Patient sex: M
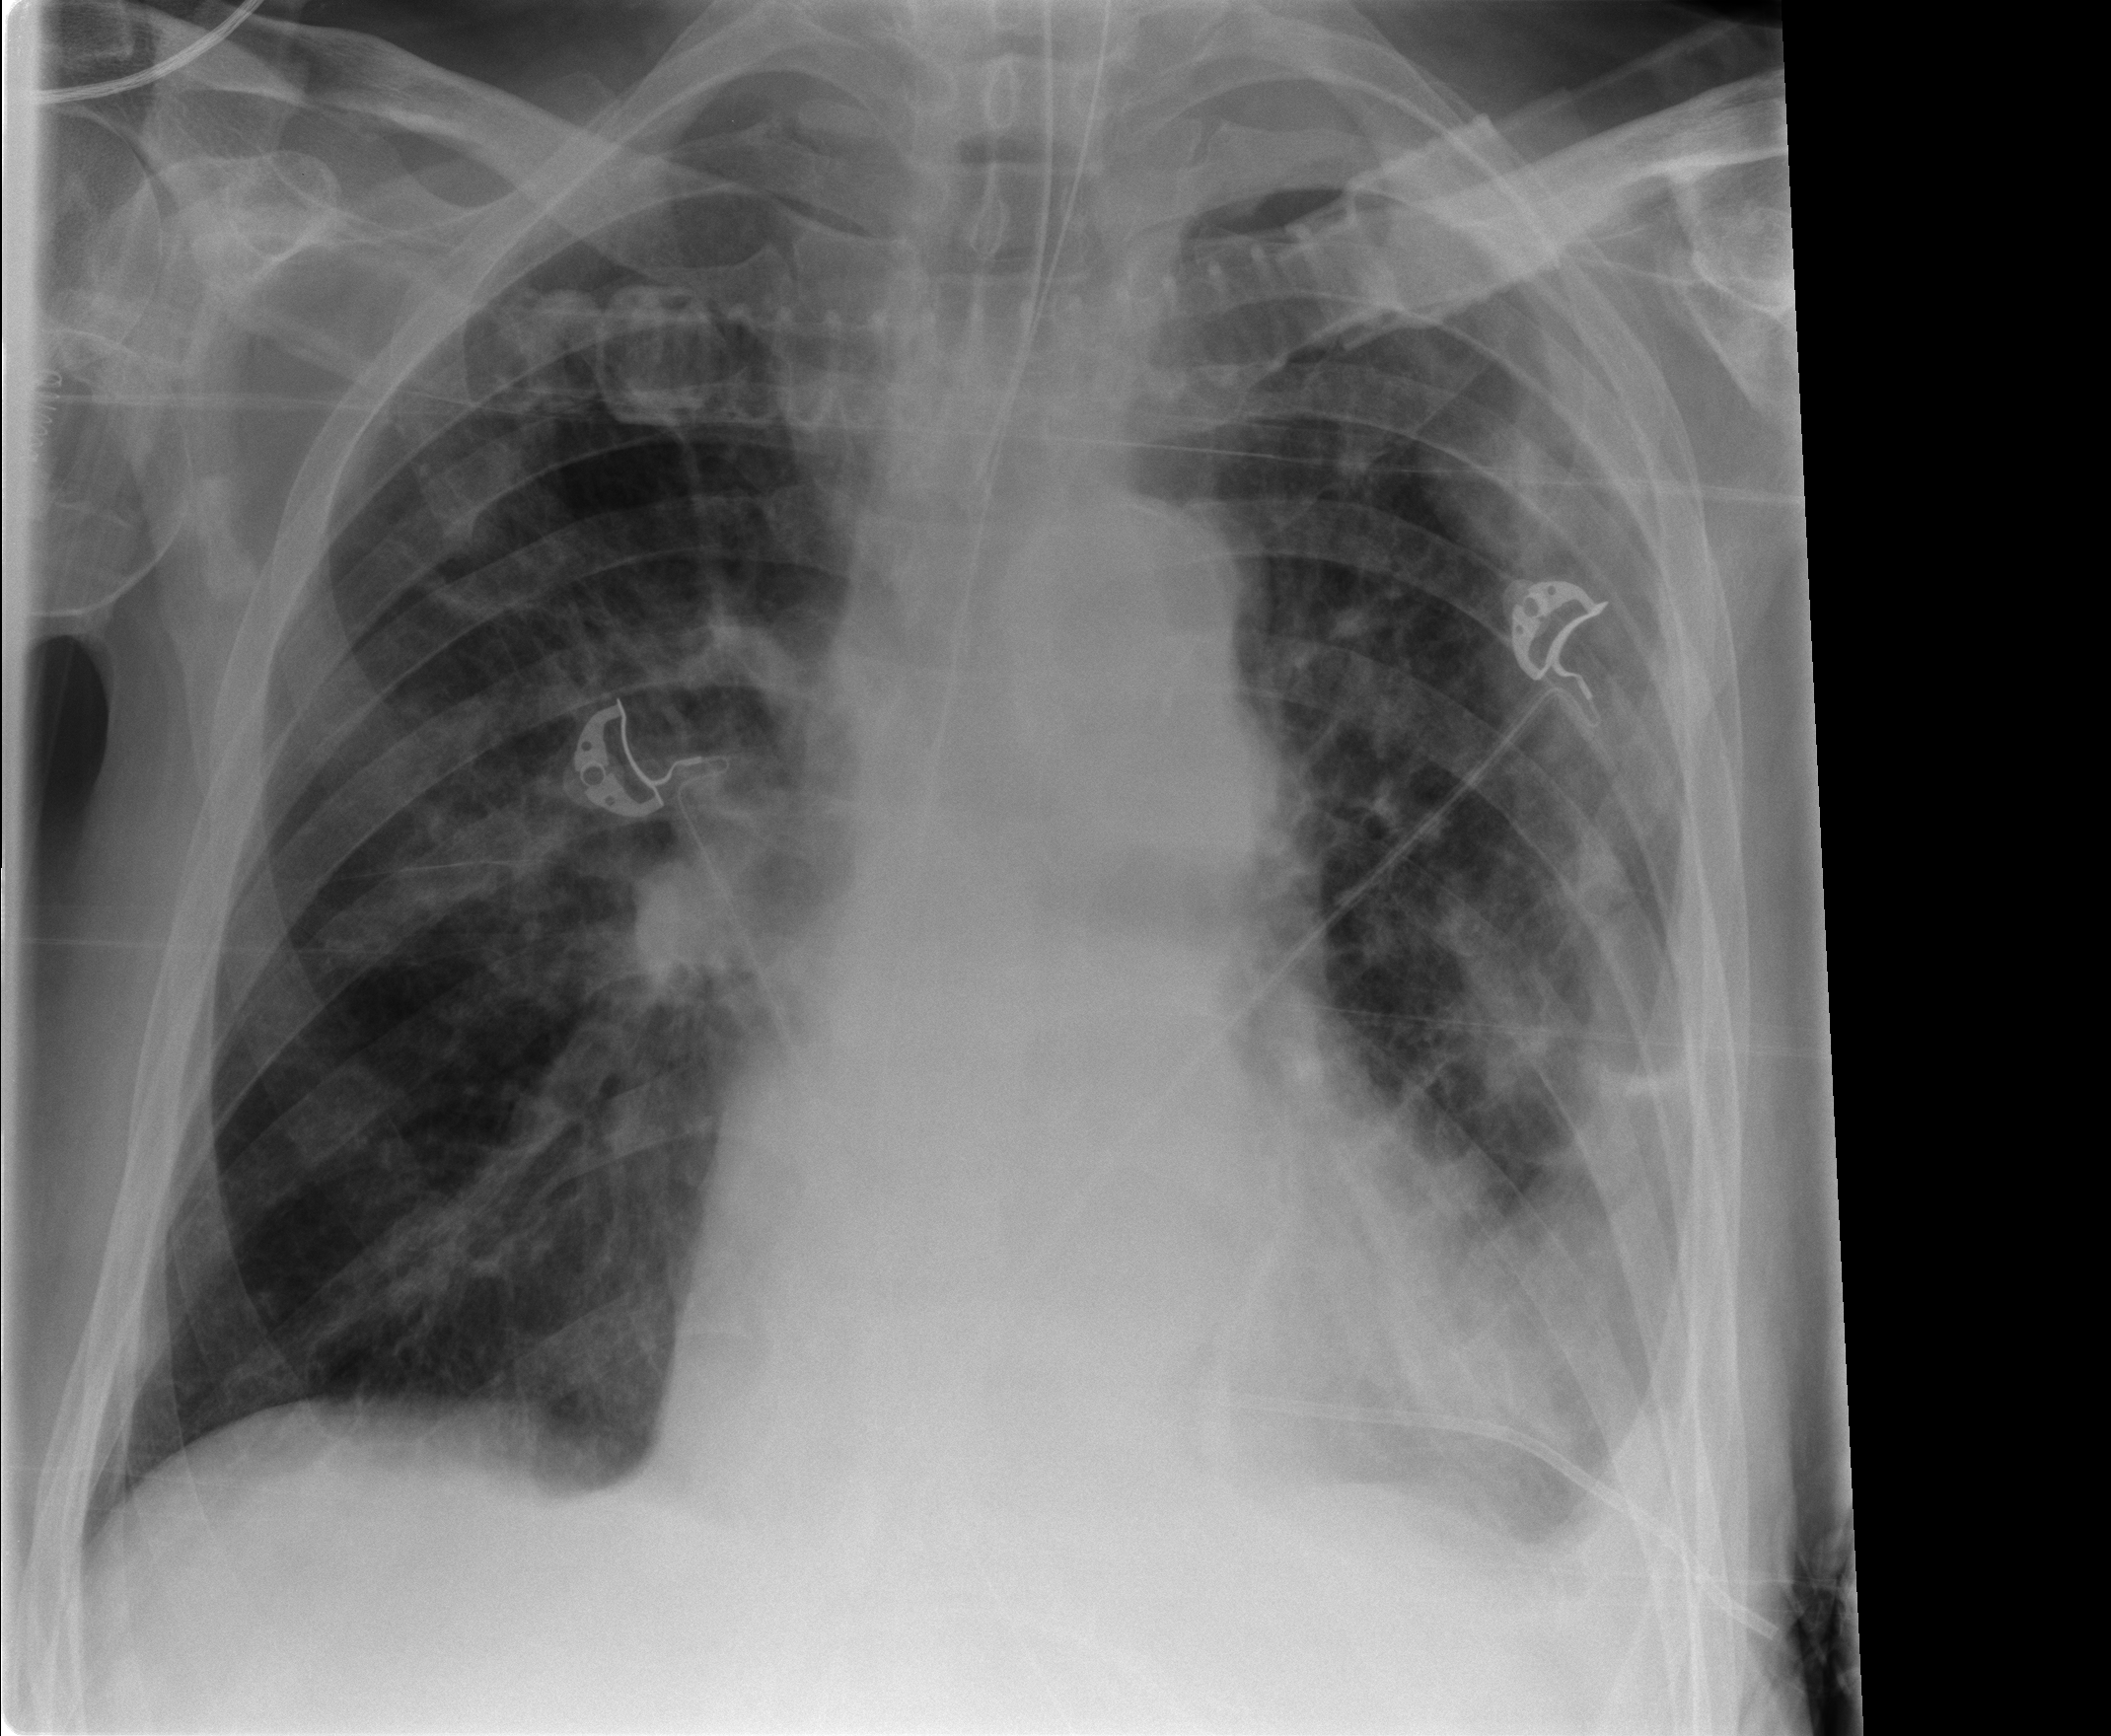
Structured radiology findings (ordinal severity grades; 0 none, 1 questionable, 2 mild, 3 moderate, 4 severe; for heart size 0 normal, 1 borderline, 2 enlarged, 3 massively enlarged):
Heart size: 2
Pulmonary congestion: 0
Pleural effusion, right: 0
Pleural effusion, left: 3
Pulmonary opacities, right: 1
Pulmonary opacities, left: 2
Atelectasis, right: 2
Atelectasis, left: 2